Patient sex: M
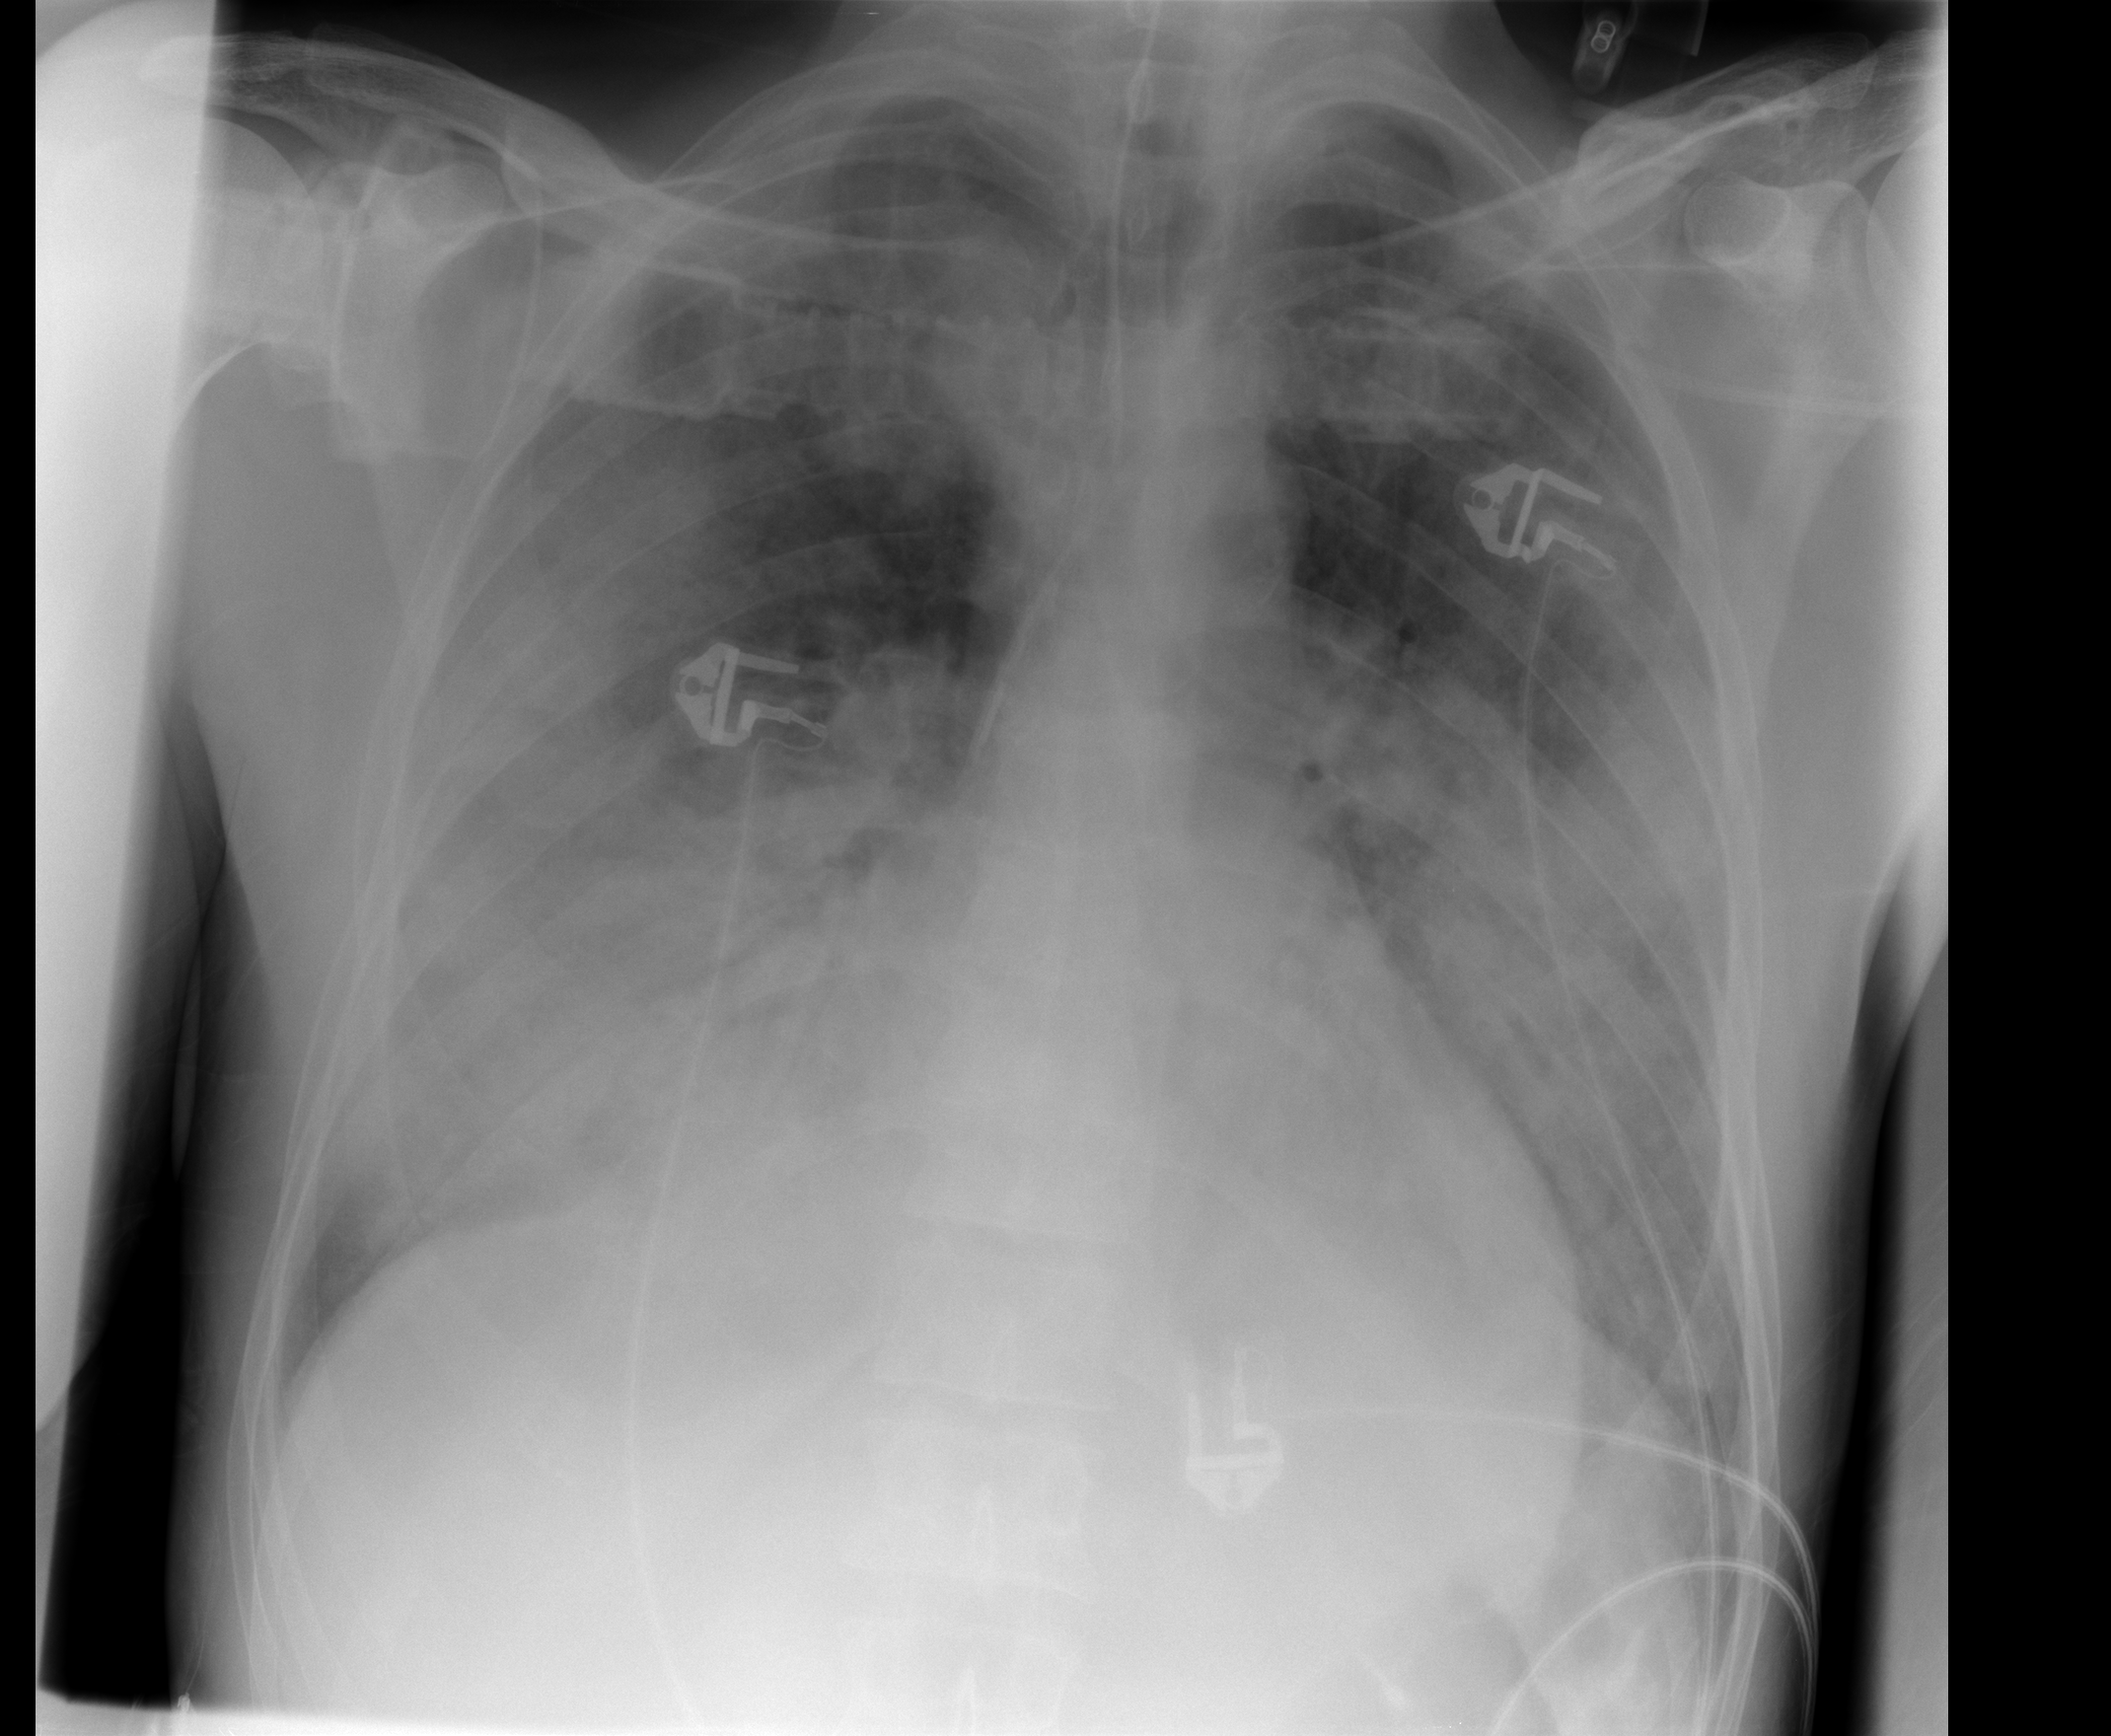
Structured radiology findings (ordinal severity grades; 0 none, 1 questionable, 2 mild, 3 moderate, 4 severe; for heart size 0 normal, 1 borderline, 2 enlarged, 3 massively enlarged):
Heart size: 0
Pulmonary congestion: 3
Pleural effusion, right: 0
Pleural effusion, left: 0
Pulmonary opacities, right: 3
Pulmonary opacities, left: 3
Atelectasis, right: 3
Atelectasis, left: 3